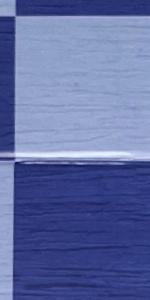
Label: Empty